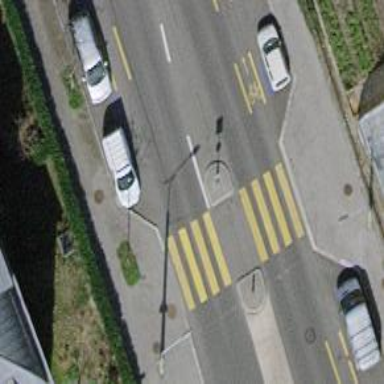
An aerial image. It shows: Uncontrolled crossing with zebra marking and island.